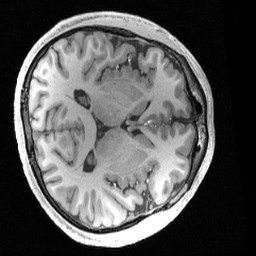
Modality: T1w
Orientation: axial
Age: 22
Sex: male
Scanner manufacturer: siemens
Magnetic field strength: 3 T
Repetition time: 2.4 s
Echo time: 0.00224 s